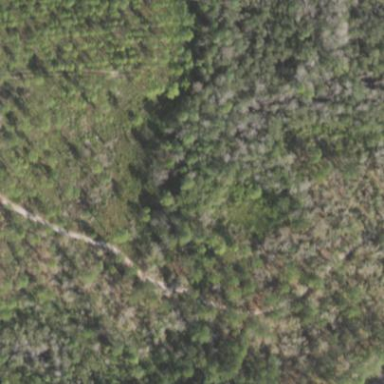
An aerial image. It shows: Needle-leaved woodland.